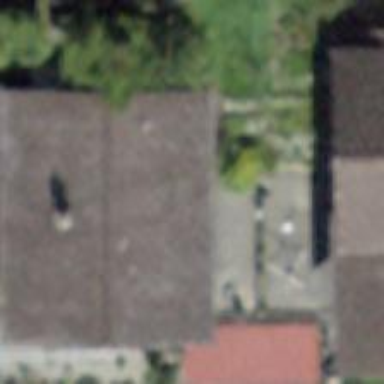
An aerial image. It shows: Residential building.